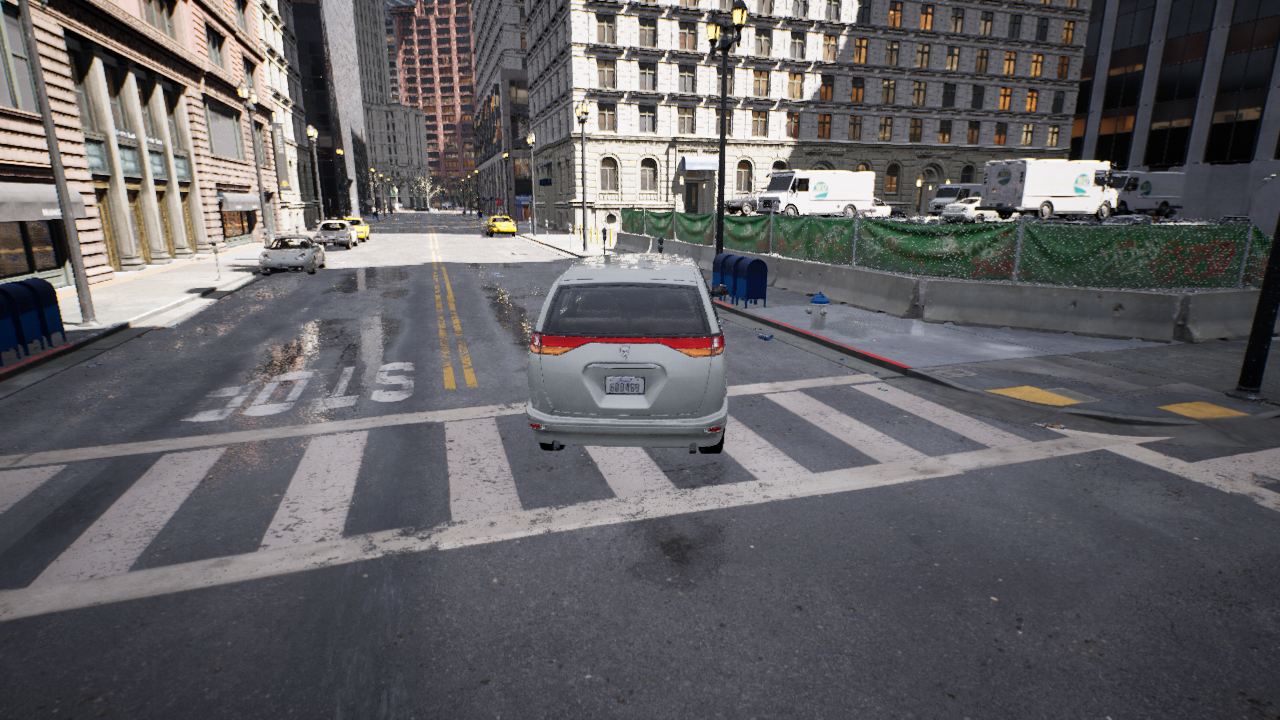
Venue: intersection
Lighting: clear day
Vehicle rig: minivan